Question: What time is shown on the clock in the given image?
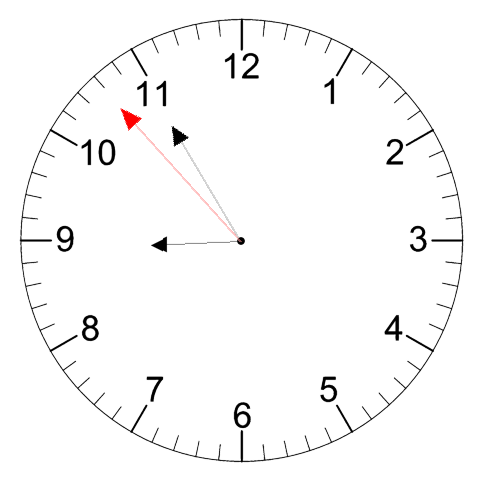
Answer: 08:54:53